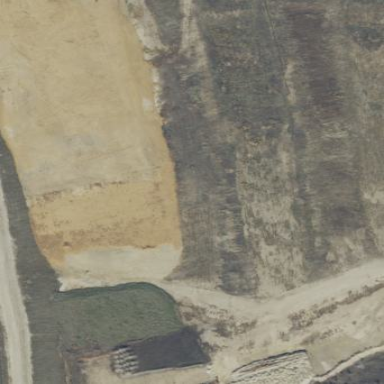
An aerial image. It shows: Spoil heap in quarry area.